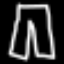
Label: pants